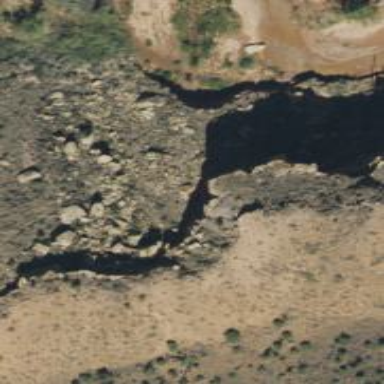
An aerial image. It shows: Cliff in nature.